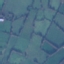
Land use / land cover class: Pasture